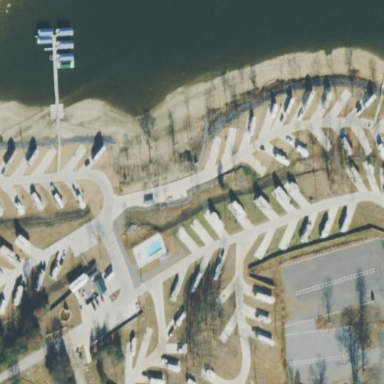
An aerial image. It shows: Caravan site with sanitary dump station available.